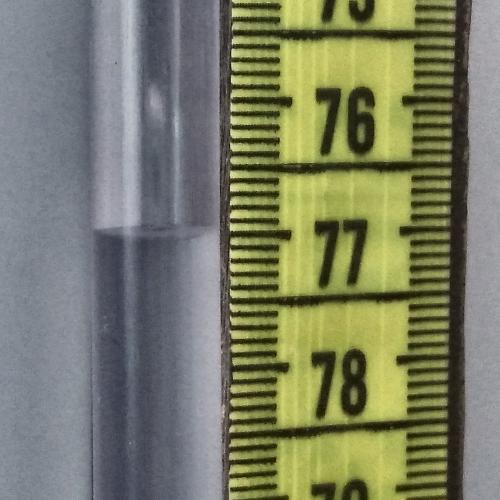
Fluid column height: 77.0 cm